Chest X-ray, AP view. Patient: 72 years old, sex M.
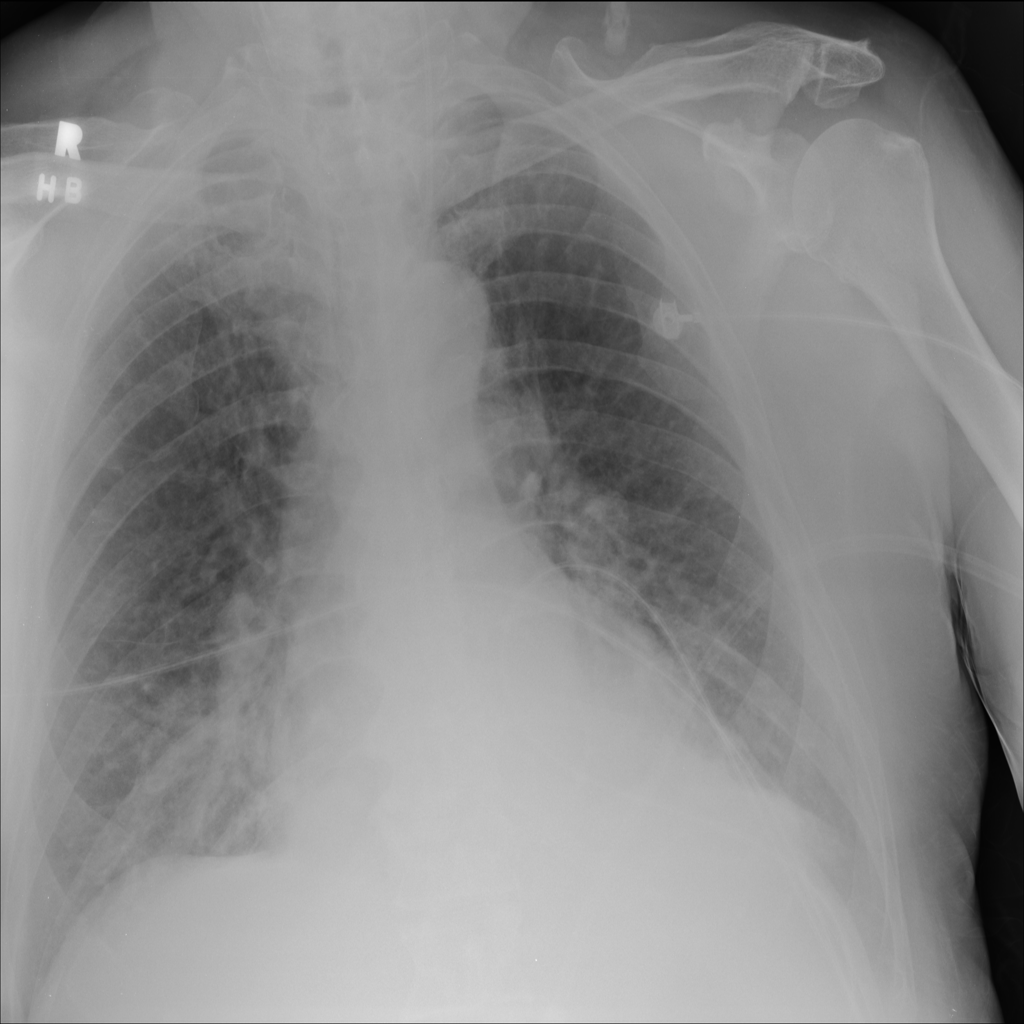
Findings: Atelectasis, Infiltration